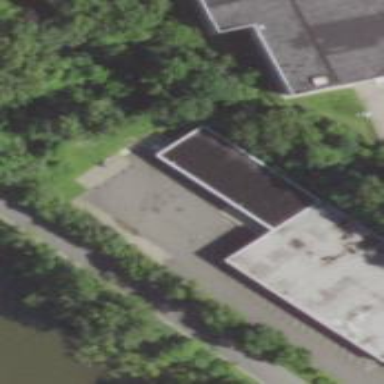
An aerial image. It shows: Building with flat roof.